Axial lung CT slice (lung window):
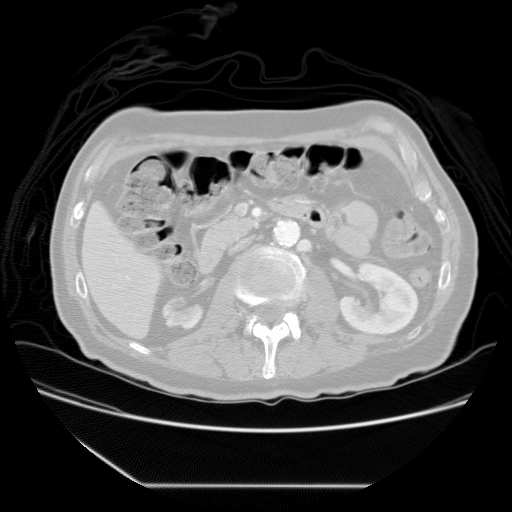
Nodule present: no